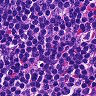
Metastatic tissue present: no